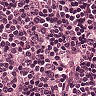
Metastatic tissue present: no